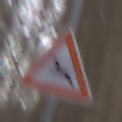
Verkehrszeichen: WildwechselRechts
Umgebung: Outdoor, Nature
Tageszeit: MorningAfternoon
Wetter: Overcast
Licht: Natural
Jahreszeit: Autumn
Kontrast: LowContrast